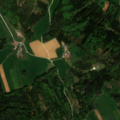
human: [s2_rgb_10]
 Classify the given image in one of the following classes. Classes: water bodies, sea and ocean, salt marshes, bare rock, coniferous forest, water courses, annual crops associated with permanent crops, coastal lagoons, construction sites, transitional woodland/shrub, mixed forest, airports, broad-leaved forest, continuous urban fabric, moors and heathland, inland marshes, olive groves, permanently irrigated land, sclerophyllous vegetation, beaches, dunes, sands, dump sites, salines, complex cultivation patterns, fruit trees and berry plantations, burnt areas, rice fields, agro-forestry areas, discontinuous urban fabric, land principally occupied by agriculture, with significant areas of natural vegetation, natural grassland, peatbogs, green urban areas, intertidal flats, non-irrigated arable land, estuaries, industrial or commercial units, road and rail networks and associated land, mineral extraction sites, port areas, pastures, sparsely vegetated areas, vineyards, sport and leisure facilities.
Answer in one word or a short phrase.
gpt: pastures, complex cultivation patterns, mixed forest